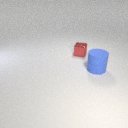
small red metal cube to the left of large blue rubber cylinder